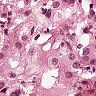
Metastatic tissue present: yes